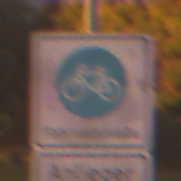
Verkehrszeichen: BeginnFahrradstrasse
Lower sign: PersonengruppenFrei1
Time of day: Night
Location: Outdoor (Suburban)
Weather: PartlyCloudy
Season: NotSpecified
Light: Artificial